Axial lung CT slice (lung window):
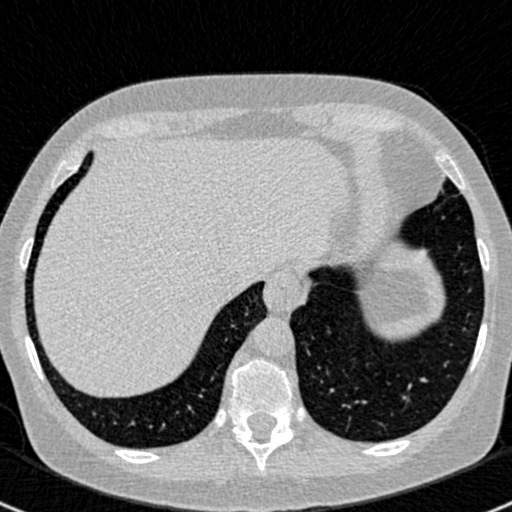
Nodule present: no